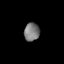
Tissue: lung
Cell type: Myeloid cells
Senescence score: 0.221
Nuclear area (px): 272
Mean DAPI intensity: 122.471